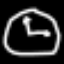
Label: clock